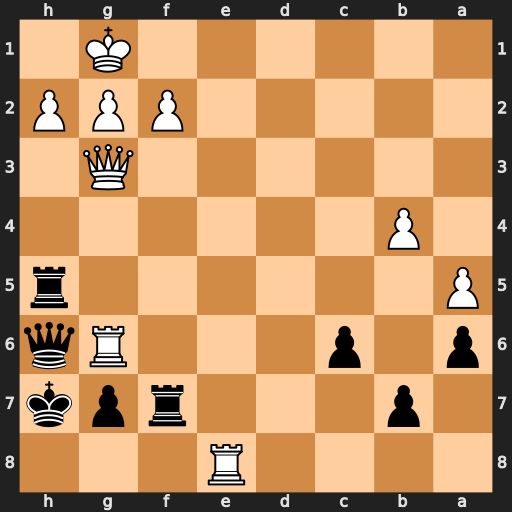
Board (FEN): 4R3/1p3rpk/p1p3Rq/P6r/1P6/6Q1/5PPP/6K1
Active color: b
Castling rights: -
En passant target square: -
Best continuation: Qc1+ Re1 Qxe1#